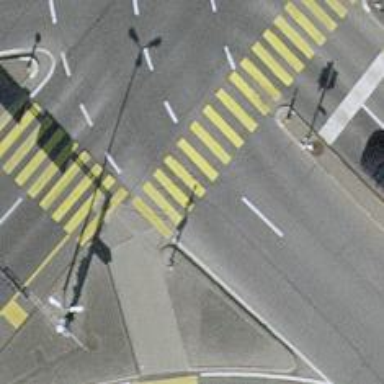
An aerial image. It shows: Road crossing with traffic signals.